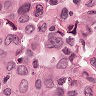
Metastatic tissue present: yes